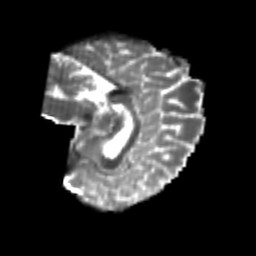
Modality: T2w
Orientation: sagittal
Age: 25
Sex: female
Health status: healthy
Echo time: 0.074 s